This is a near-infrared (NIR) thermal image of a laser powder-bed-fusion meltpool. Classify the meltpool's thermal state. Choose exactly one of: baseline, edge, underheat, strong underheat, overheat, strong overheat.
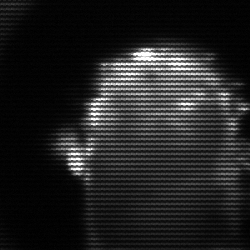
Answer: baseline